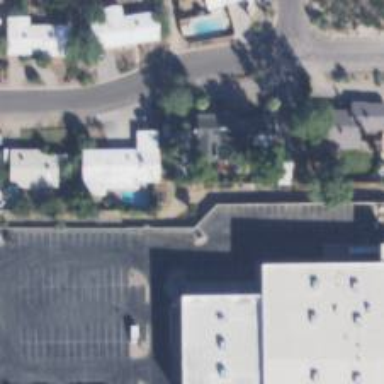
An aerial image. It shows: Alleyway designated as service road.